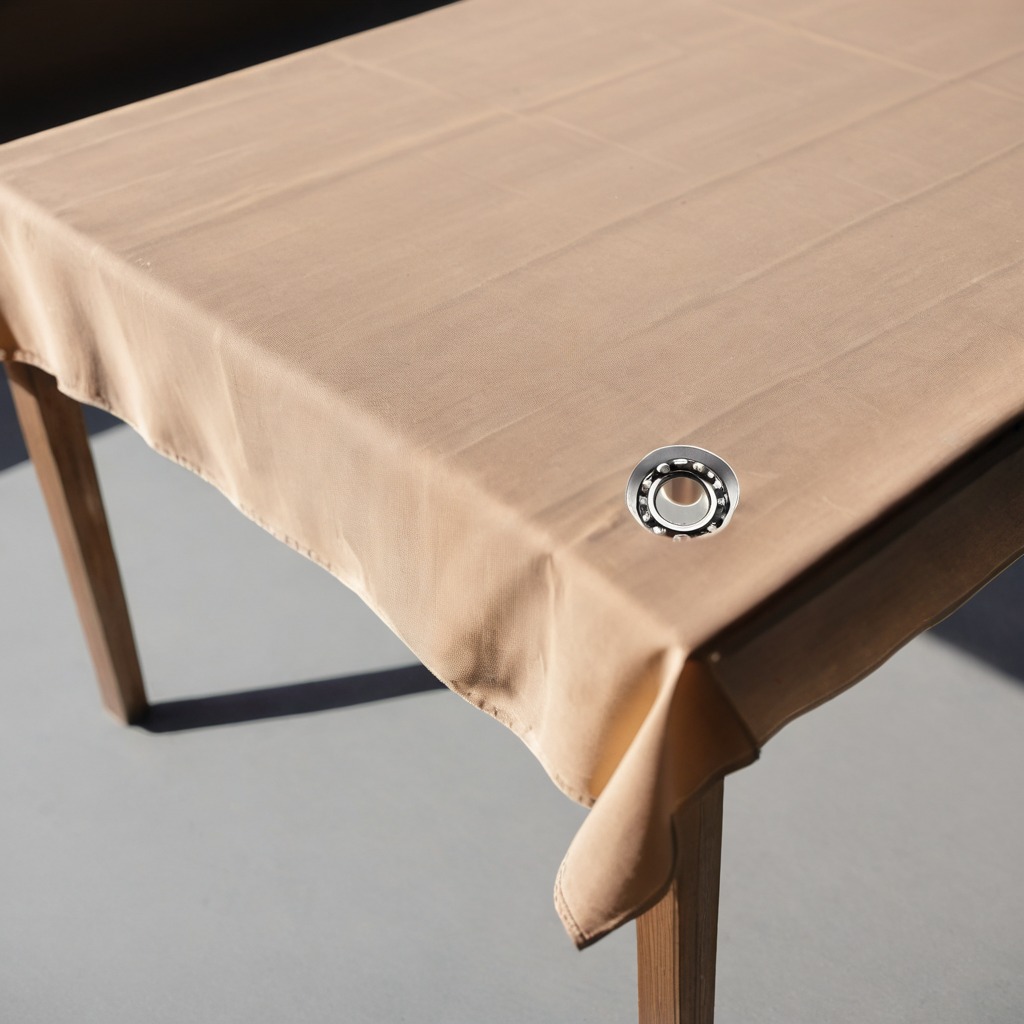
A metal ball bearing is lying on the wooden table.